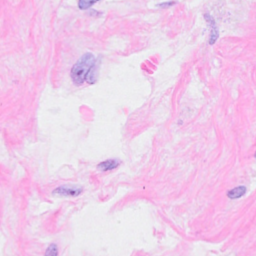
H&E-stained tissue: Breast